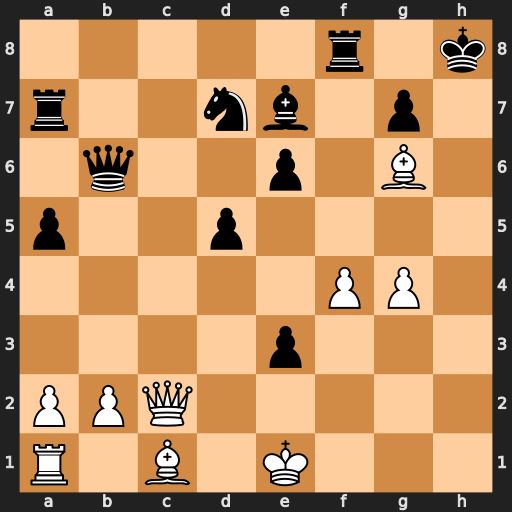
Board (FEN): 5r1k/r2nb1p1/1q2p1B1/p2p4/5PP1/4p3/PPQ5/R1B1K3
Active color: w
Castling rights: Q
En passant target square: -
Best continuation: Qh2+ Bh4+ Qxh4+ Kg8 Qh7#